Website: walmart
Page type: review-order
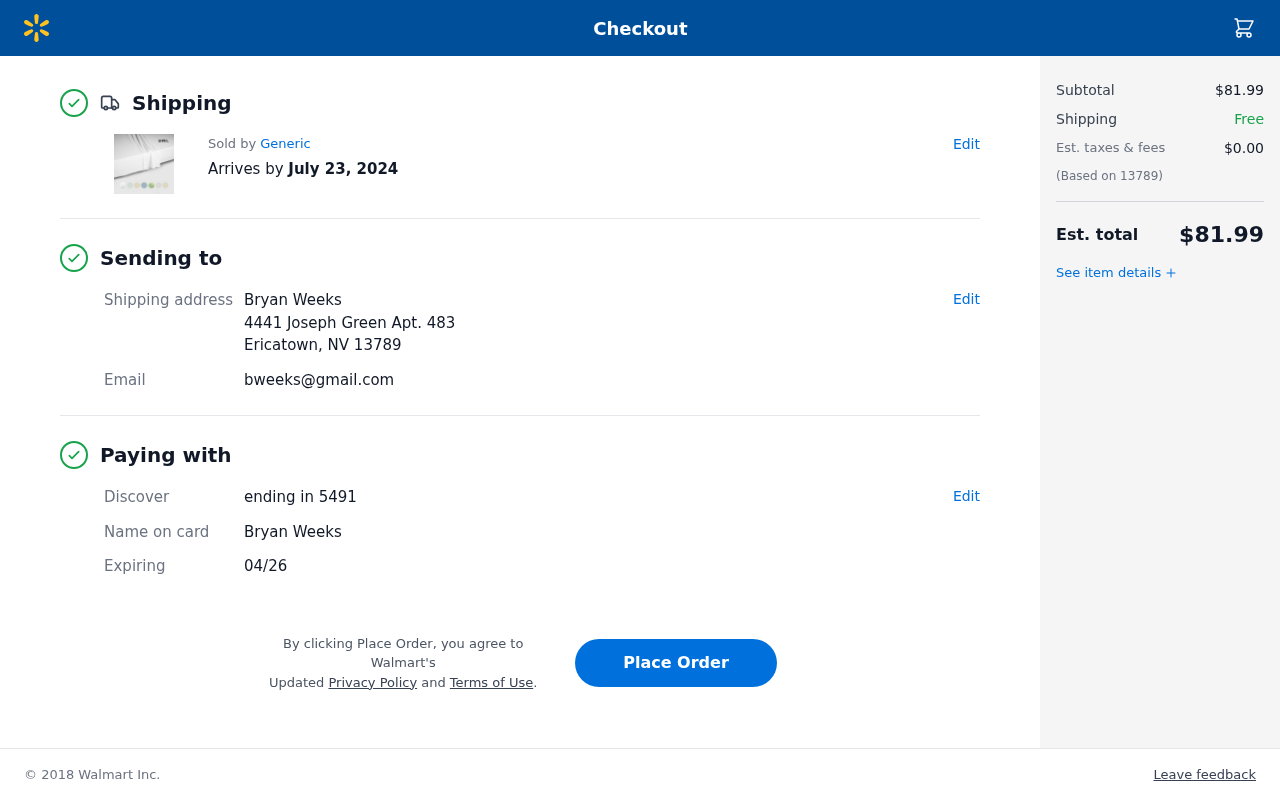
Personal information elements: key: PII_CARD_EXPIRY
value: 04/26
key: PII_CARD_LAST4
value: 5491
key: PII_CARD_TYPE
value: Discover
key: PII_CITY_STATE_ZIP
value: Ericatown, NV 13789
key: PII_EMAIL
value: bweeks@gmail.com
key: PII_FULLNAME
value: Bryan Weeks
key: PII_FULLNAME2
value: Bryan Weeks
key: PII_POSTCODE
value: (Based on 13789)
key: PII_STREET
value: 4441 Joseph Green Apt. 483
Product elements: key: PRODUCT1_BRAND
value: Generic
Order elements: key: ORDER_DELIVERY_DATE
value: July 23, 2024
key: ORDER_SUBTOTAL
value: $81.99
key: ORDER_TAX
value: $0.00
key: ORDER_TOTAL
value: $81.99